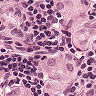
Metastatic tissue present: yes